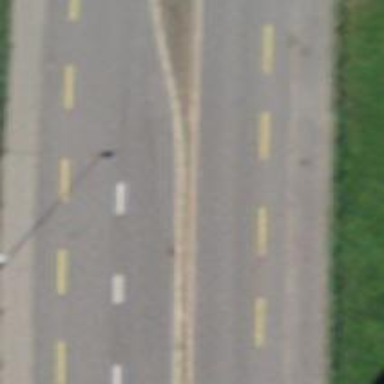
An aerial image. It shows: Secondary road with asphalt surface and lanes for cycling in both directions.